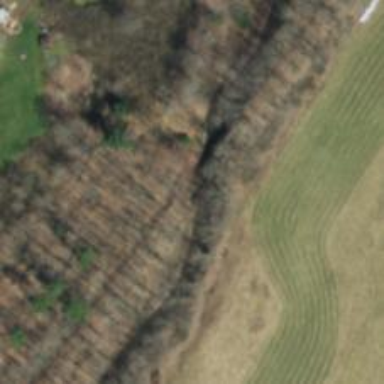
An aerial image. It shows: Preserved rail spur bridge.